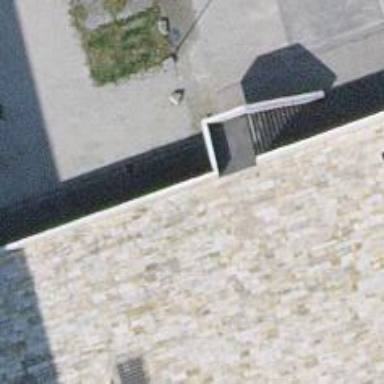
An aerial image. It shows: Paved steps on the road.